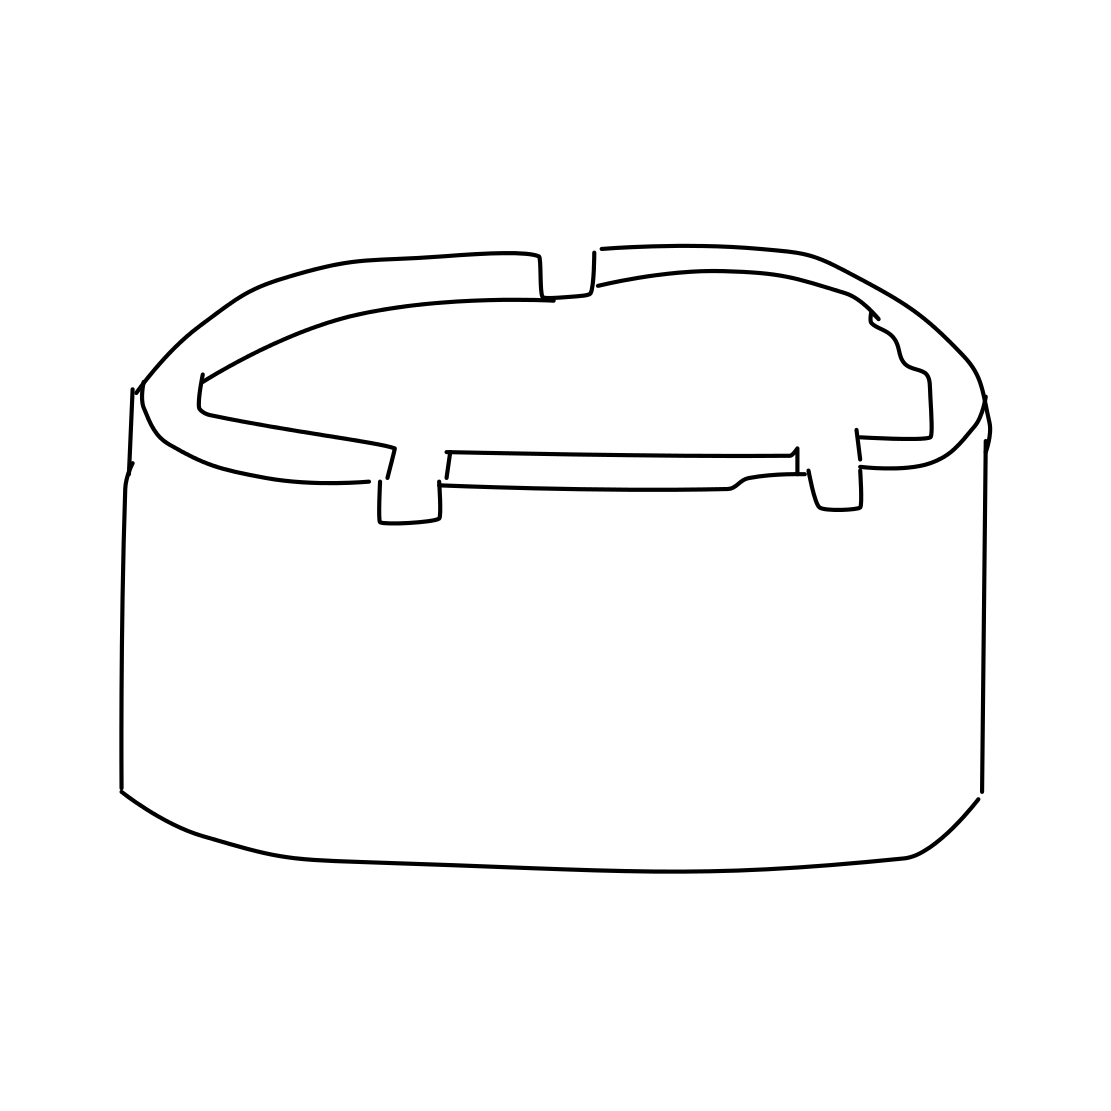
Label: ashtray